Question:
Here is my layout:
'''
<?xml version="1.0" encoding="utf-8"?>
<RelativeLayout
xmlns:android="http://schemas.android.com/apk/res/android"
android:layout_width="fill_parent"
android:layout_height="fill_parent"
android:background="#FFFFFFFF">
<RadioGroup
android:id="@+id/choices_group"
android:layout_width="fill_parent"
android:layout_height="wrap_content"
android:layout_margin="5dp"
android:layout_centerInParent="true"
android:orientation="vertical"
android:background="@drawable/rounded_bg" >
<RadioButton
android:id="@+id/choice_a"
android:layout_width="fill_parent"
android:layout_height="wrap_content"
android:gravity="center_vertical"
android:padding="5dp"
android:text="Choice A" />
<RadioButton
android:id="@+id/choice_b"
android:layout_width="fill_parent"
android:layout_height="wrap_content"
android:padding="5dp"
android:text="Choice B" />
<RadioButton
android:id="@+id/choice_c"
android:layout_width="fill_parent"
android:layout_height="wrap_content"
android:padding="5dp"
android:text="Choice C" />
<RadioButton
android:id="@+id/choice_d"
android:layout_width="fill_parent"
android:layout_height="wrap_content"
android:padding="5dp"
android:text="Choice D" />
</RadioGroup>
</RelativeLayout>
'''
Why are the radio buttons superimposed over the text?
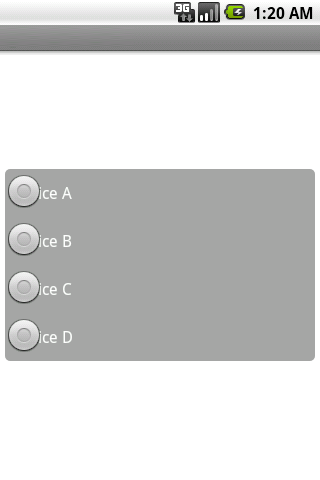
Answer: Problem was with the padding. Once I removed the padding, everything worked as usual. This might be a bug.